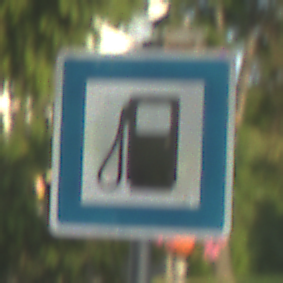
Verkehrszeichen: Tankstelle
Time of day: SunriseSunset
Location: Outdoor (Suburban)
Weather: PartlyCloudy
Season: NotSpecified
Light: Natural